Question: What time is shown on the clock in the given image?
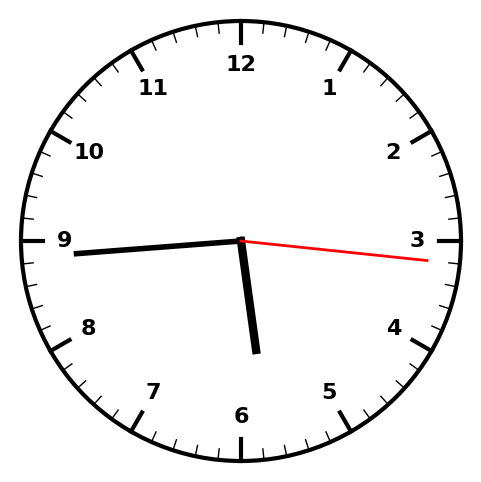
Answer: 05:44:16